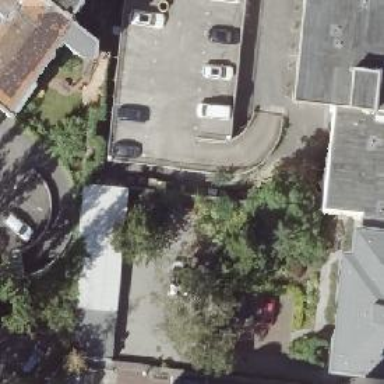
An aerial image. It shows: Entrance to multi-storey parking facility.